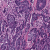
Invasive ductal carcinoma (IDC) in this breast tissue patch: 1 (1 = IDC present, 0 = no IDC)